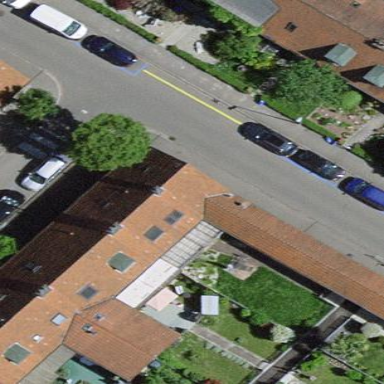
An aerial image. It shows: Terrace building.